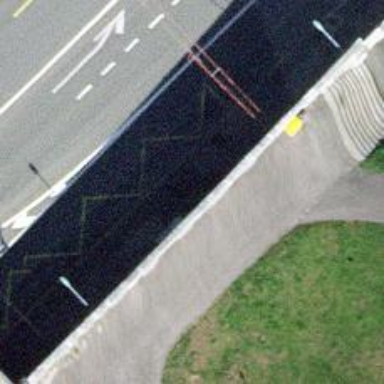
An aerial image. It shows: Asphalt sidewalk leading to public transport platform.